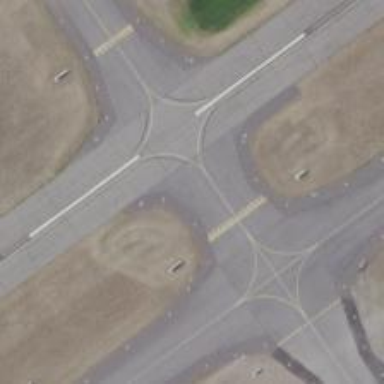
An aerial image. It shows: Image of taxiway at airport.